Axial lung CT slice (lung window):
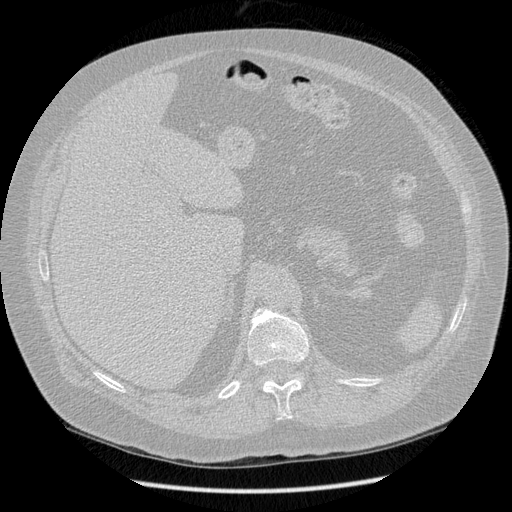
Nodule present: no